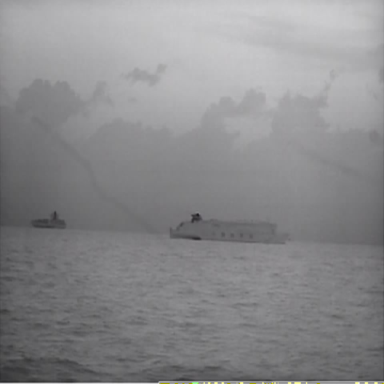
There is a fishing_boat in the infrared image.